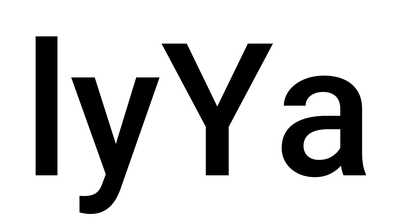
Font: Roboto_Medium